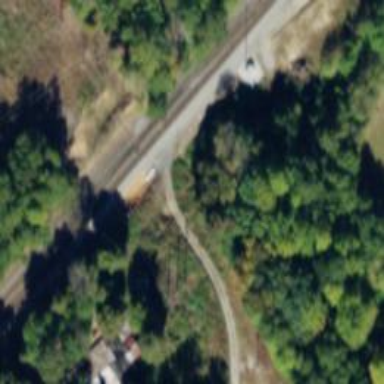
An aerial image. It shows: Railway crossover.